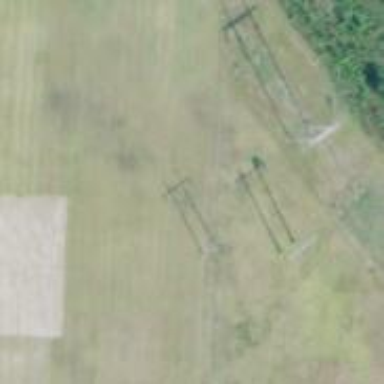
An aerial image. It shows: Power tower.